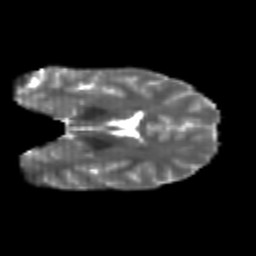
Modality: T2w
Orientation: coronal
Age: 24
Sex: male
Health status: healthy
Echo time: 0.074 s